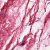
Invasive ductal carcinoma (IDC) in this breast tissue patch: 0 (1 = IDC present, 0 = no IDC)